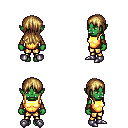
a pixel art fantasy rpg character, female body template, orc, green skin, gold chest armor, gold greaves, blonde unkempt hairstyle, cloth bracers, metal boots, four views (front, back, left, right), 2x2 character sprite sheet, small pixel art, hard edges, no anti-aliasing